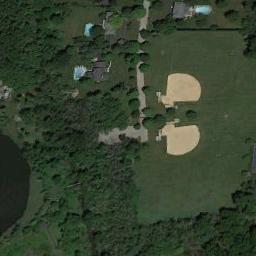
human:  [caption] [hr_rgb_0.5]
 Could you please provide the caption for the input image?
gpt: There are two baseball diamonds in the grass next to the forest .

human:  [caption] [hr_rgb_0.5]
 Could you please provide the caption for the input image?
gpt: Two baseball diamonds are surrounded by many trees .

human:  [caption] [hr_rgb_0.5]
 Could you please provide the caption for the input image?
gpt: In the picture there is a baseball field and a parking lot .

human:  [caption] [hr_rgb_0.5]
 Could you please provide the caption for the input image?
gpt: Some trees are beside the two baseball diamonds .

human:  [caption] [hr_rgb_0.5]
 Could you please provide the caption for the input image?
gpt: Two adjacent baseball diamonds surrounded by some trees and a lake beside .